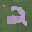
Label: 2